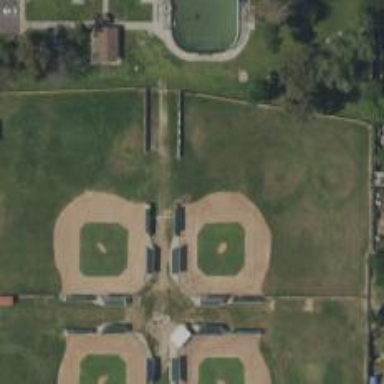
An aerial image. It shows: Sports centre specializing in baseball.